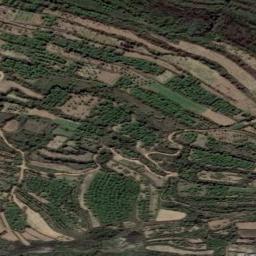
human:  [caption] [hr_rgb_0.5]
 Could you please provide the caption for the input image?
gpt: The bare and green terrace is next to some trees .

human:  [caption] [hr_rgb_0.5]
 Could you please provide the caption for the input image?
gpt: The terraced fields look like circles .

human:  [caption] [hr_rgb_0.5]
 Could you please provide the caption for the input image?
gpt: There are many plants on the terrace .

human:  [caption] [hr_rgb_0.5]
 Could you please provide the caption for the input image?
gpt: A large layer of brown and green mixed terraces with several winding narrow paths .

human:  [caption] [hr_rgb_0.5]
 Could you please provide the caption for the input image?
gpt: There are many green terraces and some yellow ones .